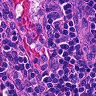
Metastatic tissue present: no